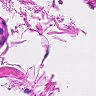
Metastatic tissue present: no